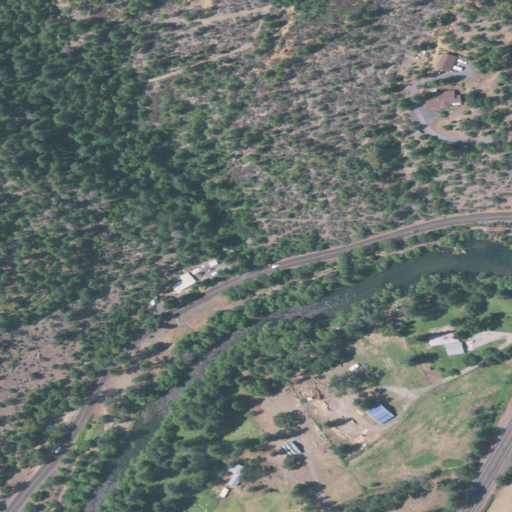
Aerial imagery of valley in Oregon named Flume Gulch containing evergreen forest, shrub, open development, pasture, woody wetlands, low intensity development, and medium intensity development